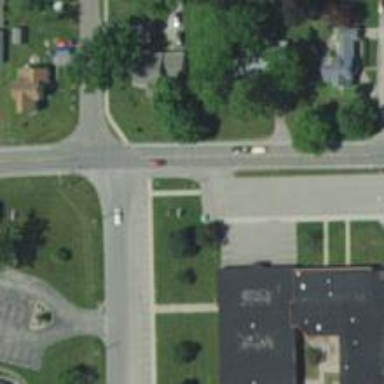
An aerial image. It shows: Marked crossing on the road.